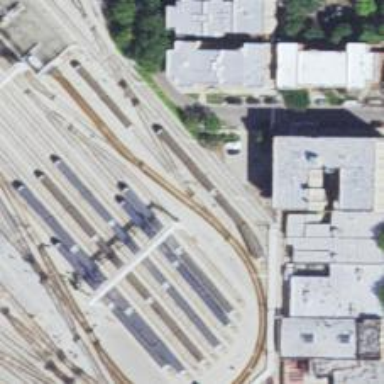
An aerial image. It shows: Yard area with electrified rail tracks.